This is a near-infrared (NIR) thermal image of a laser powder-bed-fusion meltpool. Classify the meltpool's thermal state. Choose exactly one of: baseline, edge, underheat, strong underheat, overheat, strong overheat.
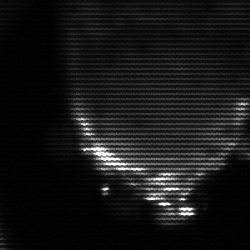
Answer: edge